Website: lowes
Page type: account-selection
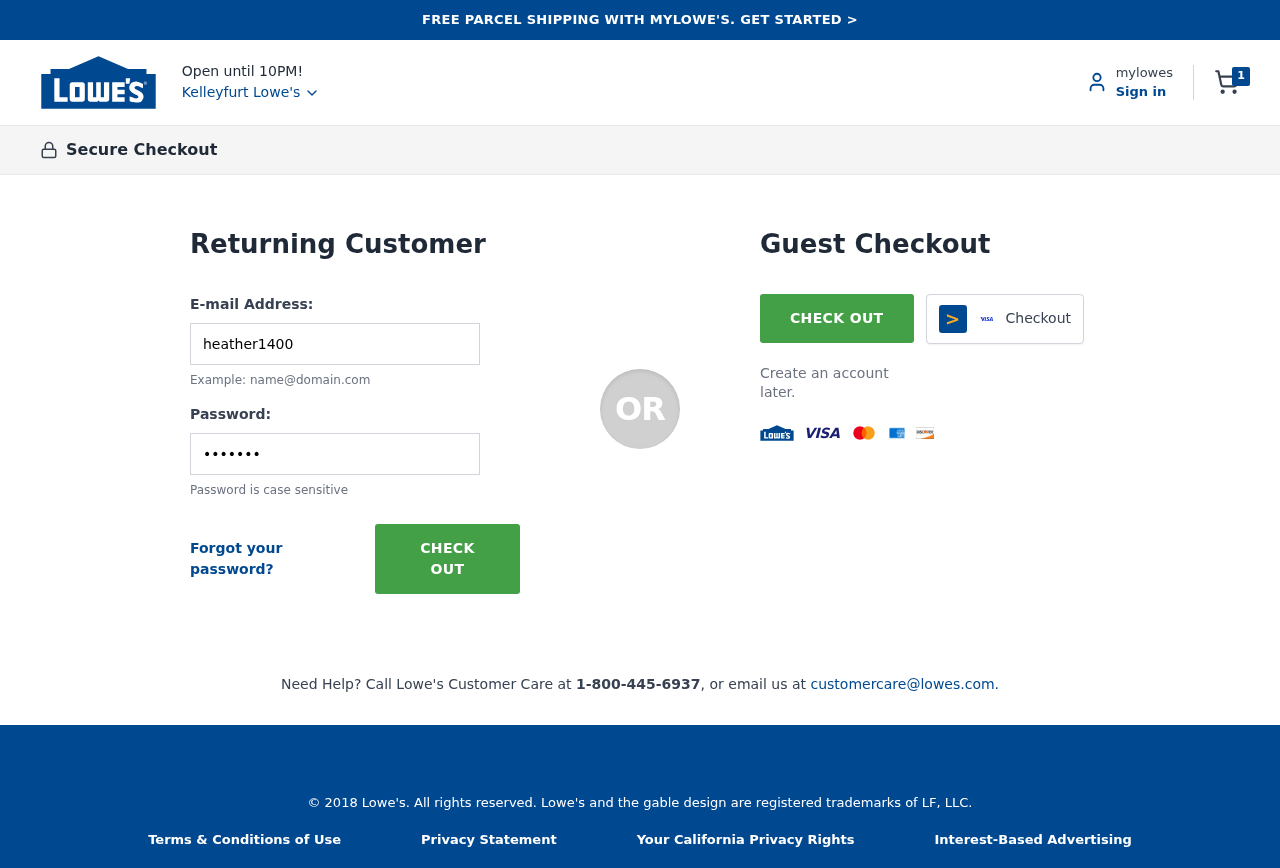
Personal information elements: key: PII_CITY
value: Kelleyfurt Lowe's
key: PII_LOGIN_USERNAME
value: heather1400
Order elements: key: ORDER_NUM_ITEMS
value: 1